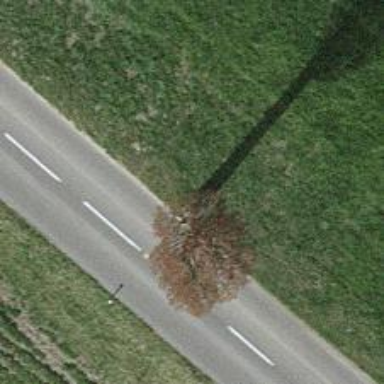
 deciduous leaves. Known as avenue of trees."